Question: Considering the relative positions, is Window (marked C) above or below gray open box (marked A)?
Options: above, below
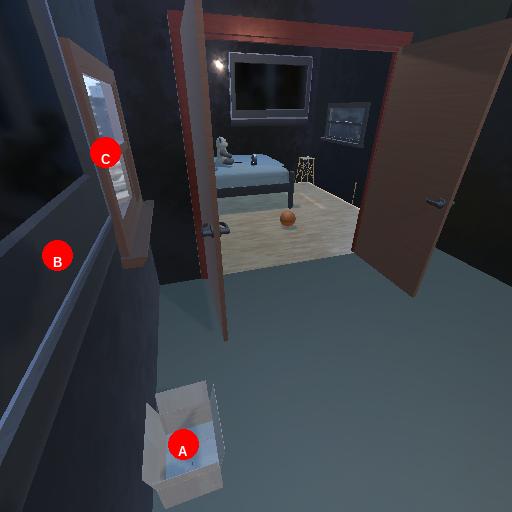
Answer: above